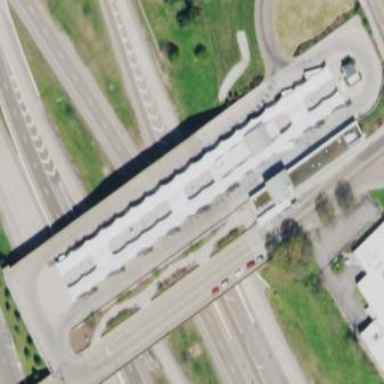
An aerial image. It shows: Bus station with trolleybus facilities.